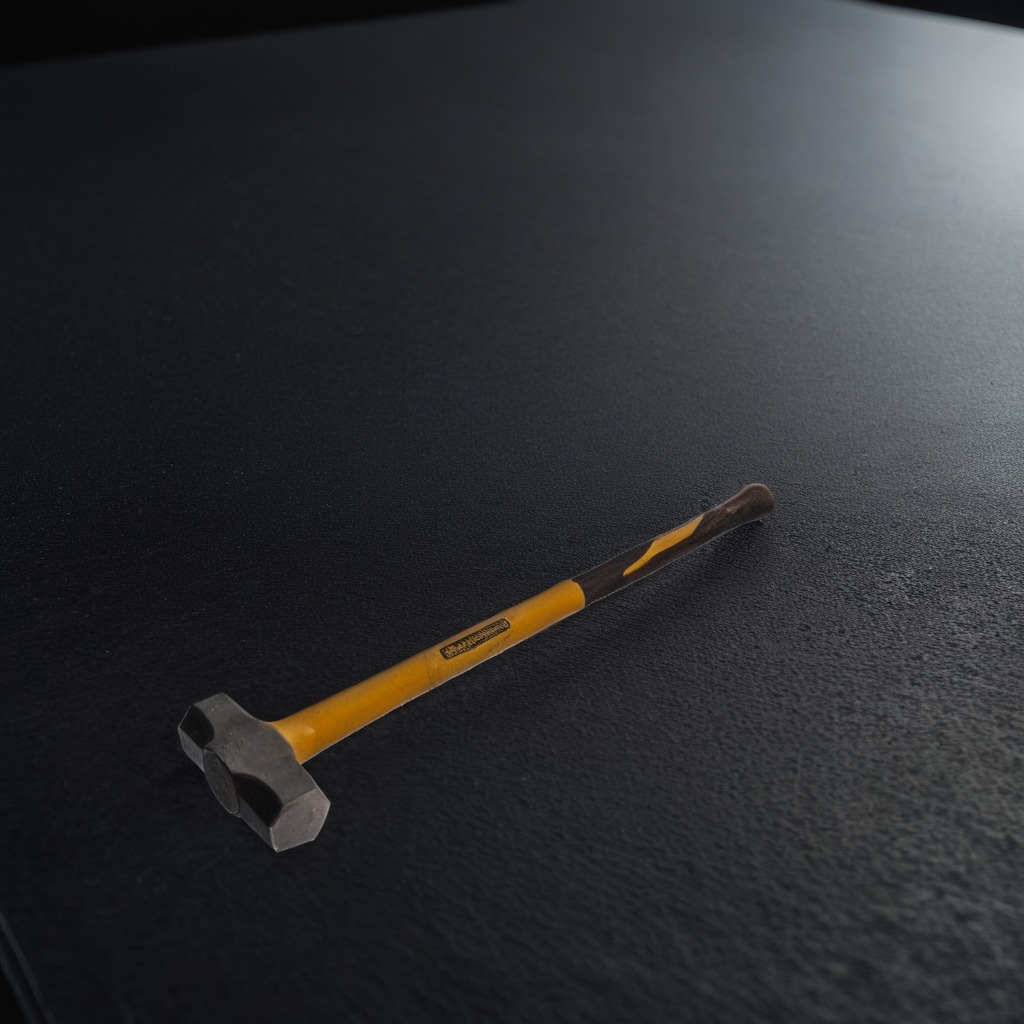
A hammer is lying on a clean granite tabletop covered with a black rubber mat inside a workshop at night dim ambient light soft shadows worn but beneath the mat.